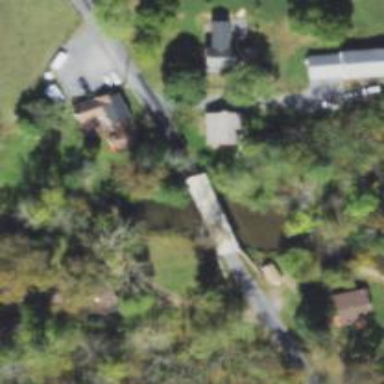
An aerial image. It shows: Covered bridge on residential road.